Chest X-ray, PA view. Patient: 42 years old, sex F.
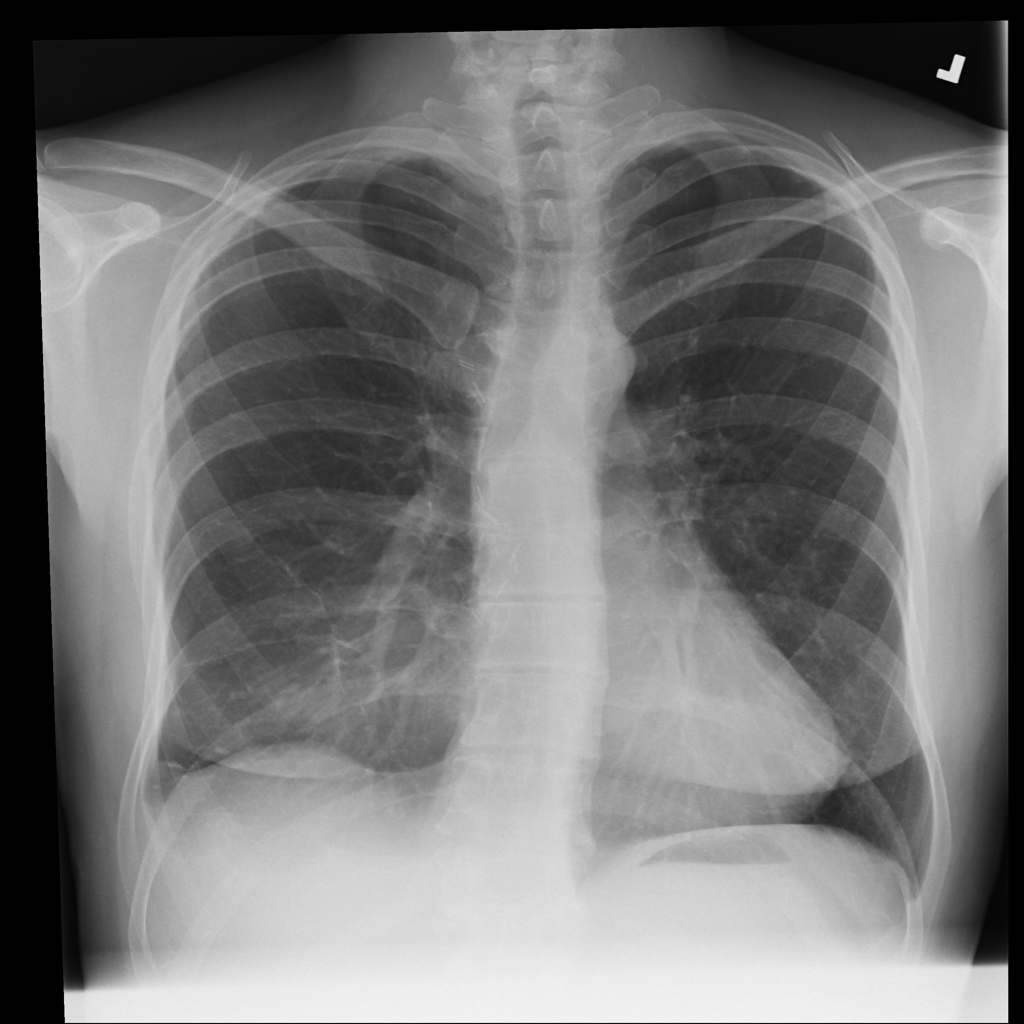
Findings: No Finding